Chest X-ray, AP view. Patient: 43 years old, sex F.
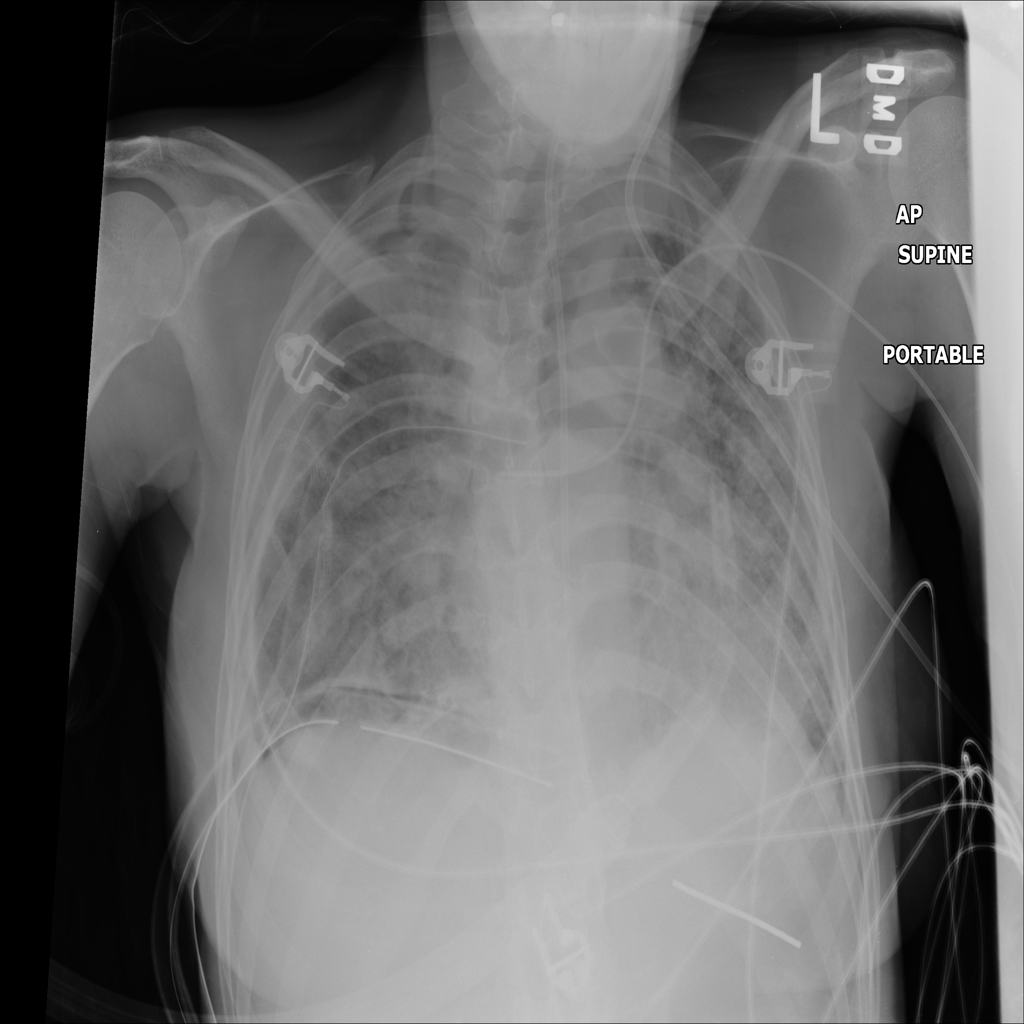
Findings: Infiltration